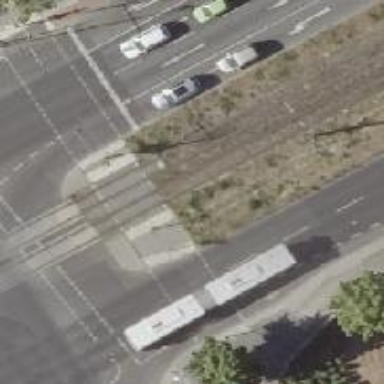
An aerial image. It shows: Tram crossing with traffic signals.